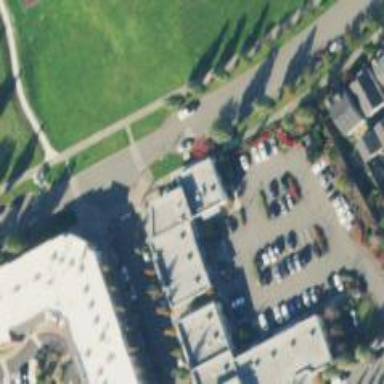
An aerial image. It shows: Veterinary facility.